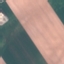
Land use / land cover: AnnualCrop